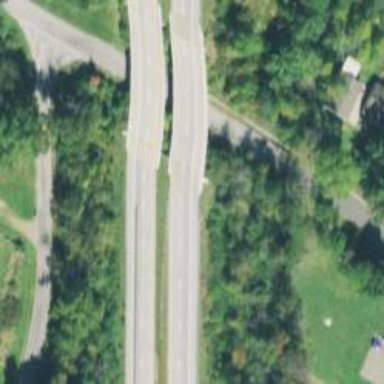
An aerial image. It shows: This image shows trunk highway that functions as expressway.